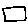
Label: square